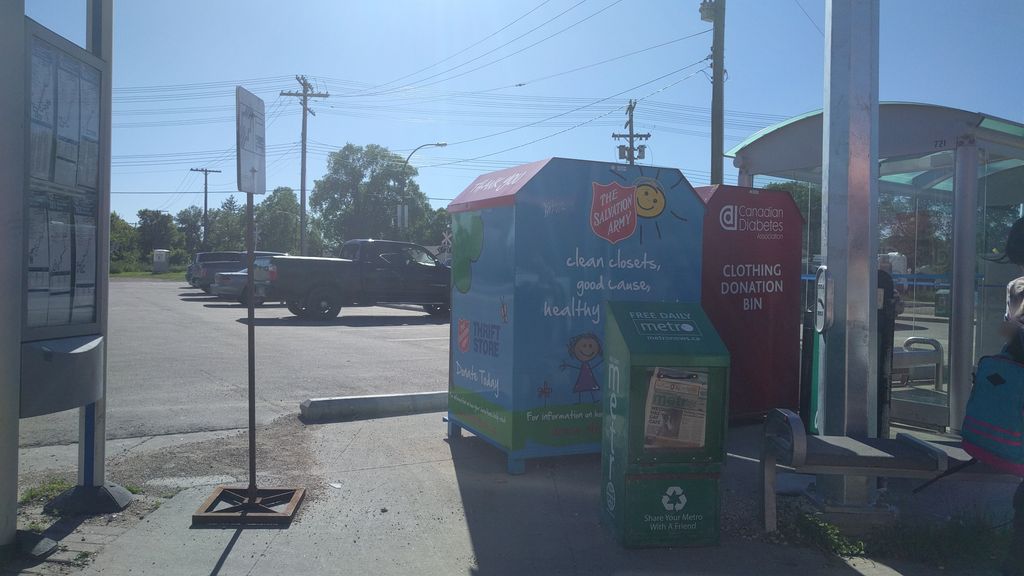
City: winnipeg